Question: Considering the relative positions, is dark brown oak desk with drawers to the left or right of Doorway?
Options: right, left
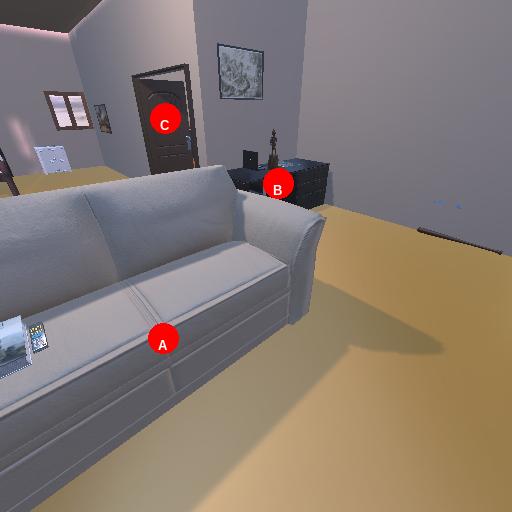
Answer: right